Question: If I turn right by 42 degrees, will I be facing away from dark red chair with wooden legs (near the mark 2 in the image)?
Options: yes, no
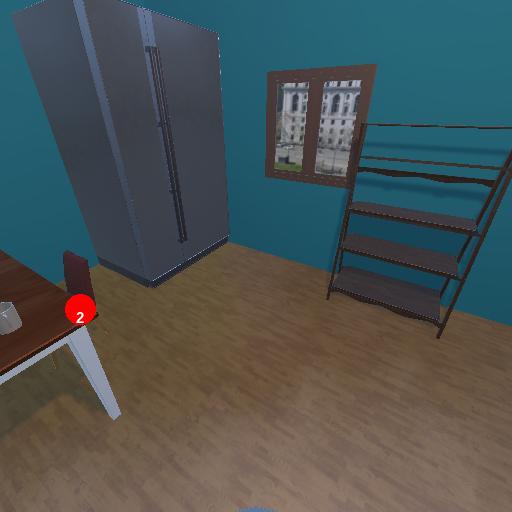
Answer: yes